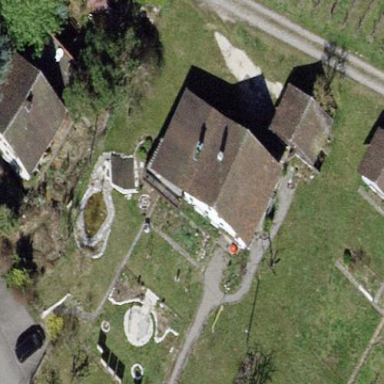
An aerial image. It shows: Gabled roof house.